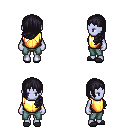
a pixel art fantasy rpg character, female body template, dark elf, purple skin, gold chest armor, teal pants, raven left-swept hairstyle, gray slippers, four views (front, back, left, right), 2x2 character sprite sheet, small pixel art, hard edges, no anti-aliasing